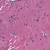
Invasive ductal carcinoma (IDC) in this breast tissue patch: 1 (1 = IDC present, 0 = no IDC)